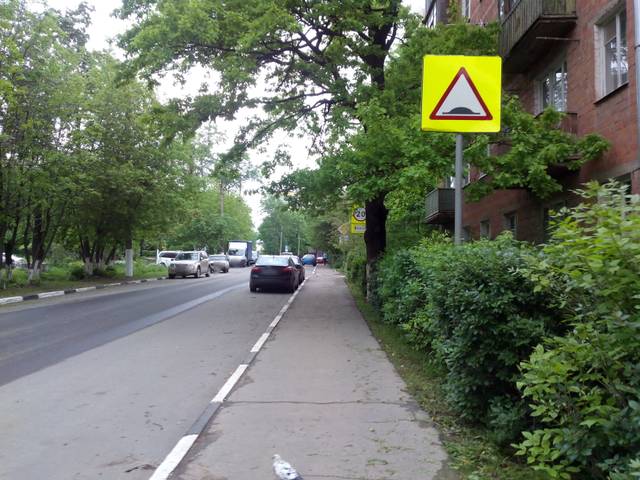
Region: Russia
Coordinates: 55.664, 37.286